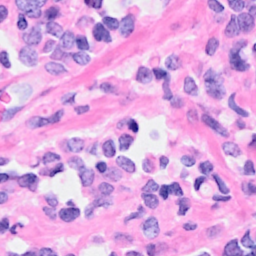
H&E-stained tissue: Breast